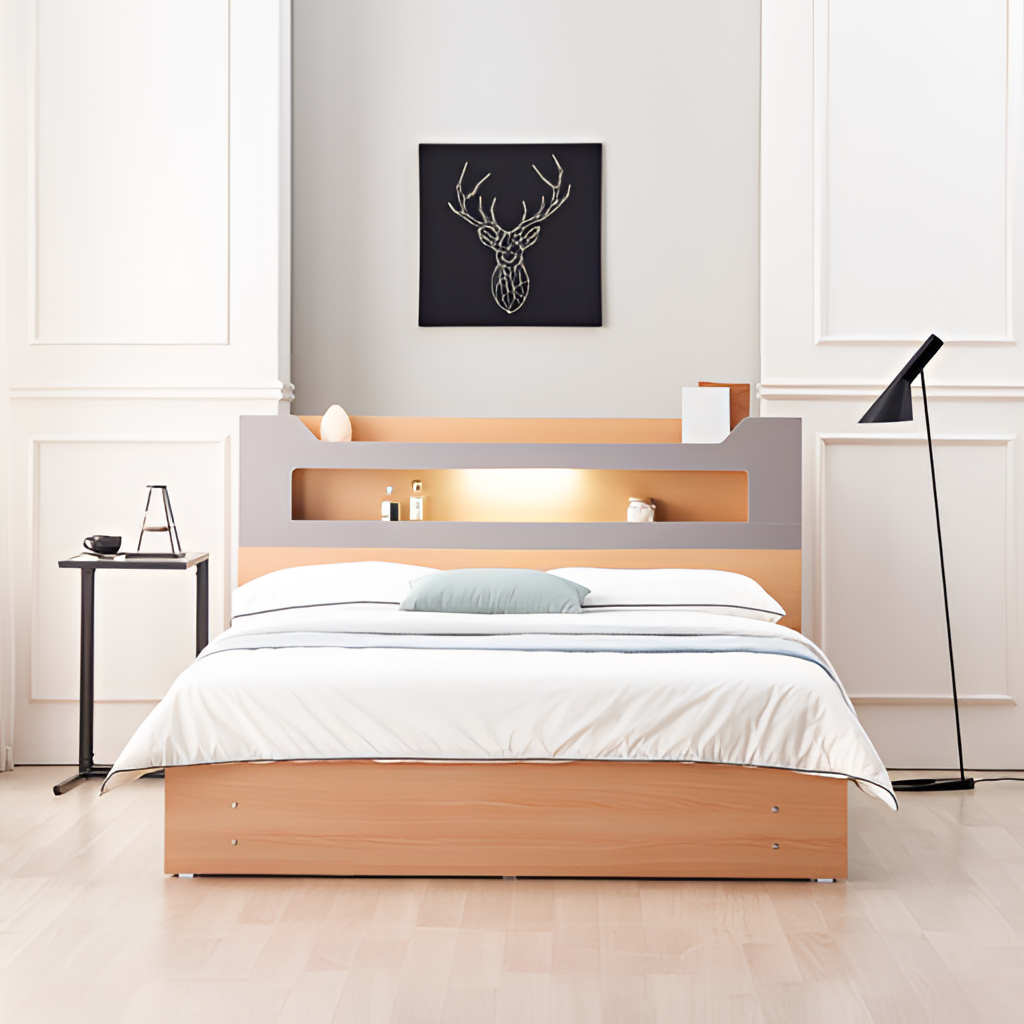
wood backlit headboard bed, bedroom, beige wood flooring, with plank pattern, paint wallpaper, with solid pattern, contemporary